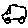
Label: car